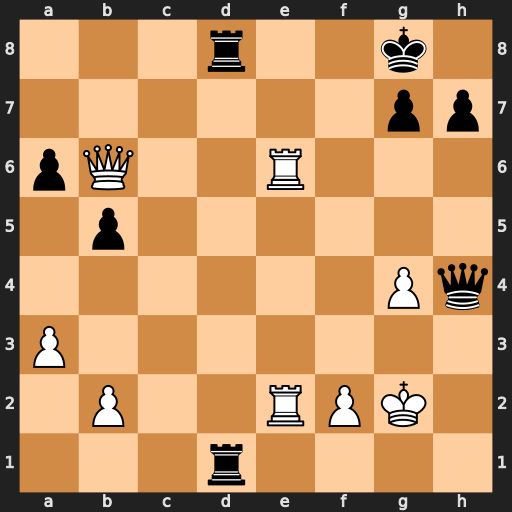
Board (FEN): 3r2k1/6pp/pQ2R3/1p6/6Pq/P7/1P2RPK1/3r4
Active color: w
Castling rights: -
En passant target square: -
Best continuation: Re8+ Rxe8 Rxe8+ Kf7 Qe6#